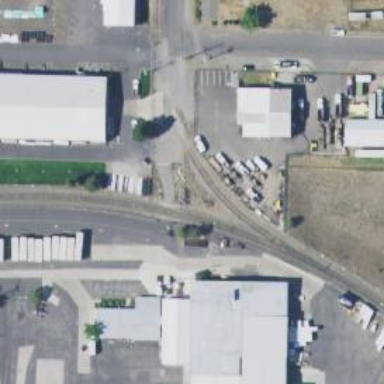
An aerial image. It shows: Railway siding for service.